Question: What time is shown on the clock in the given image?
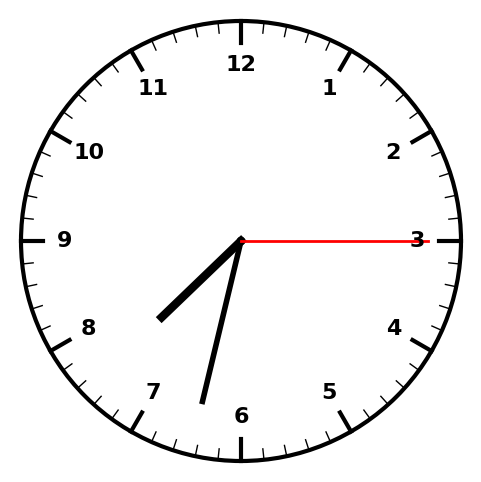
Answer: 07:32:15